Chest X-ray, PA view. Patient: 57 years old, sex M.
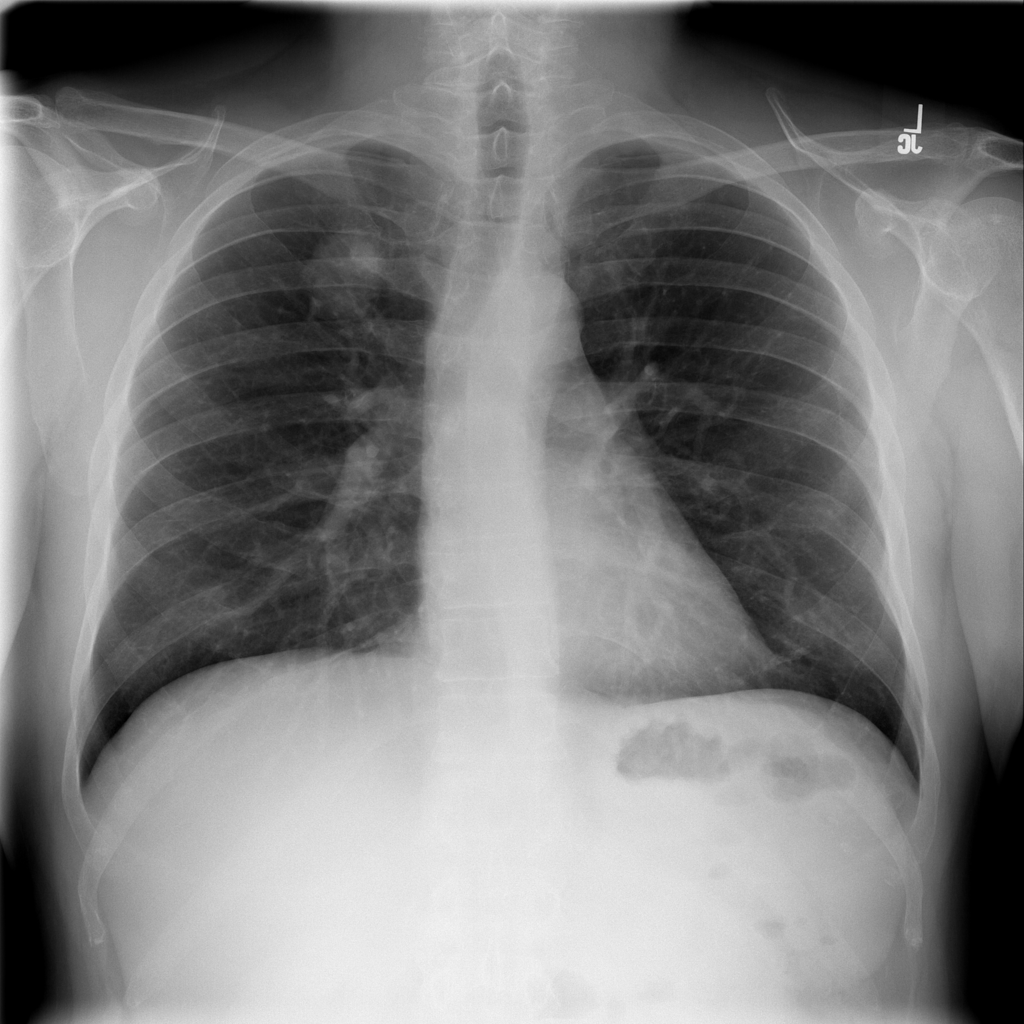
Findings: Infiltration, Nodule